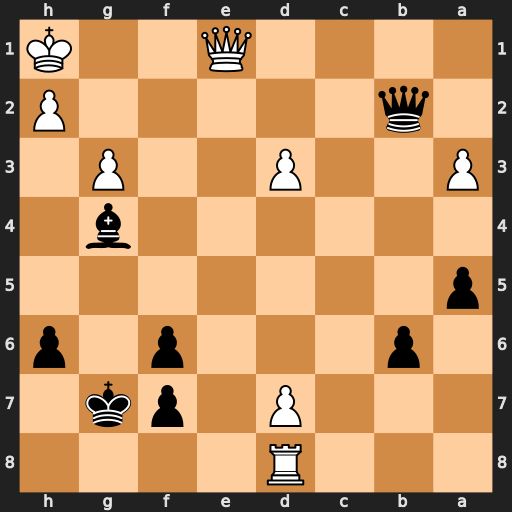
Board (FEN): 3R4/3P1pk1/1p3p1p/p7/6b1/P2P2P1/1q5P/4Q2K
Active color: b
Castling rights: -
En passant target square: -
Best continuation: Bf3+ Kg1 Qg2#